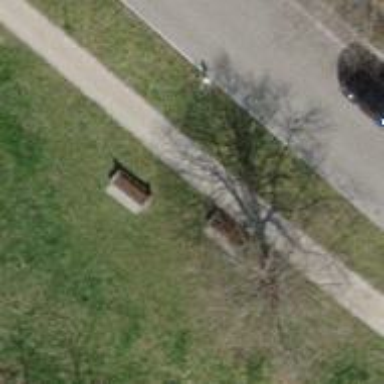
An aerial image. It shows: Brown bench.